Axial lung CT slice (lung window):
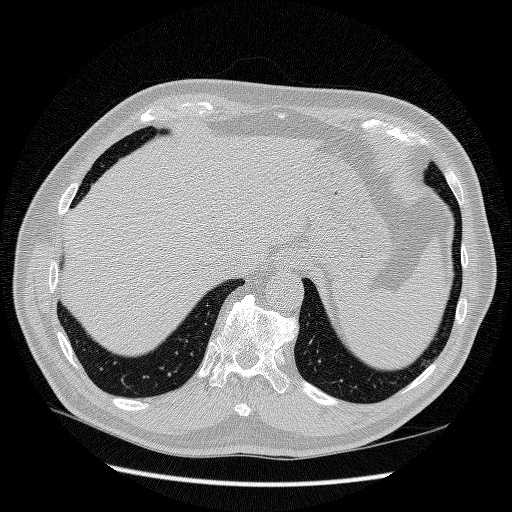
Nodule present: no